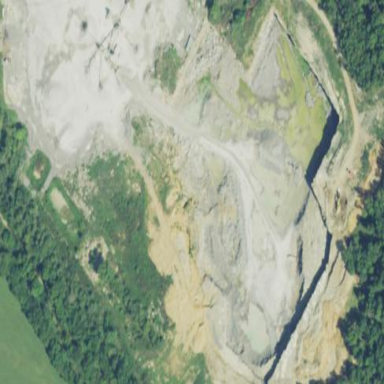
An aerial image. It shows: Quarry area.